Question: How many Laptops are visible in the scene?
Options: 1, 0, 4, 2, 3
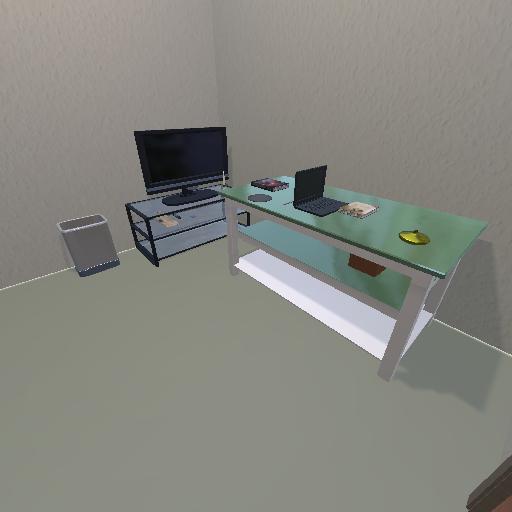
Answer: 1